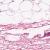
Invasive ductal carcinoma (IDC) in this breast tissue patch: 0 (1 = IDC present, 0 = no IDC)